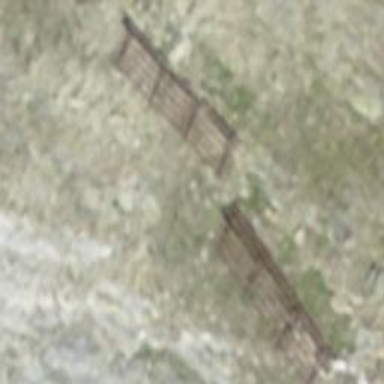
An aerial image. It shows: Snow fence.